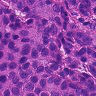
Metastatic tissue present: yes